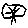
Label: tree